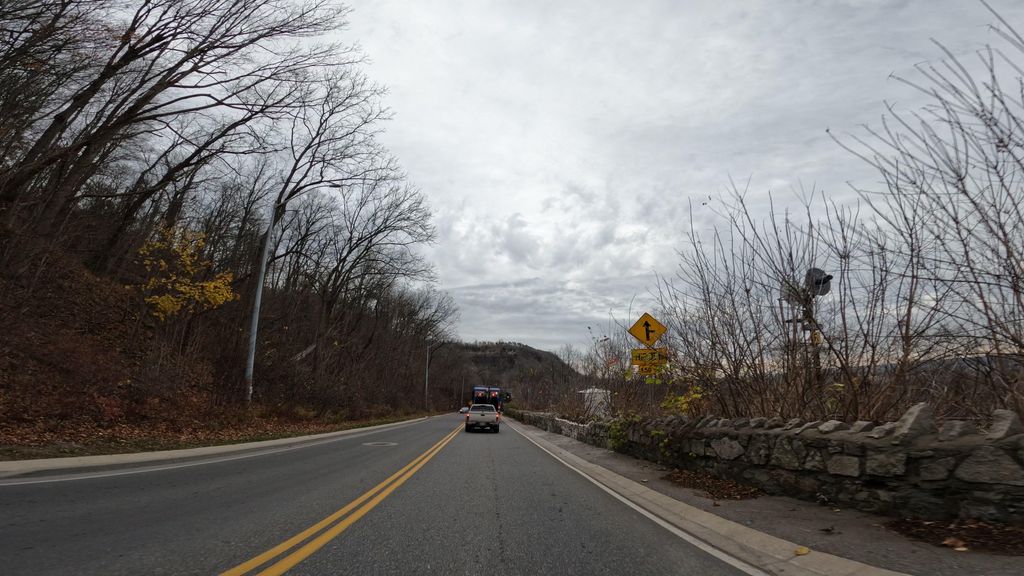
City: hamilton